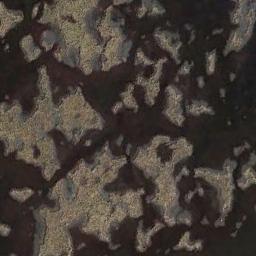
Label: wetland